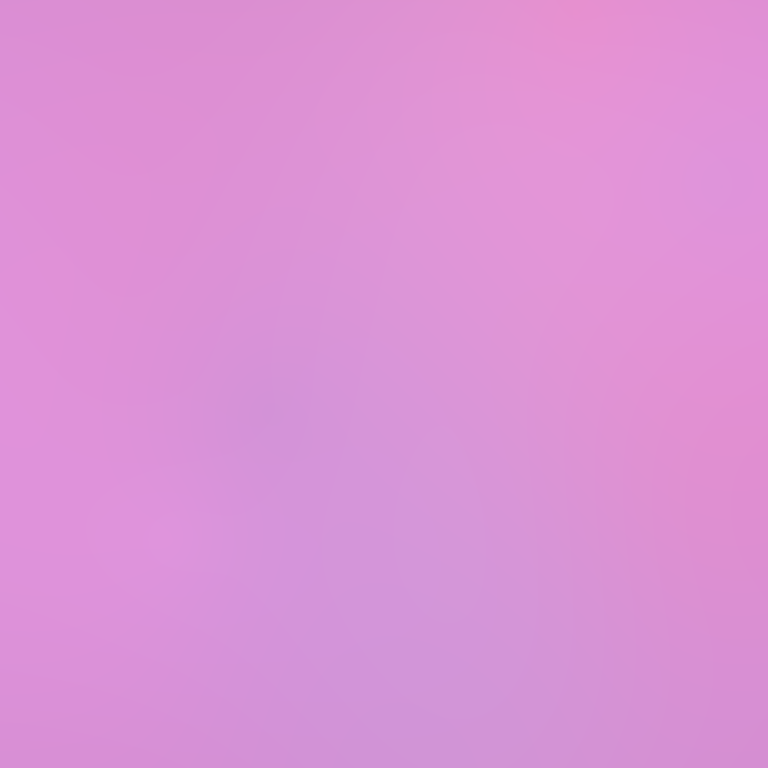
Abstract light effect, smooth gradient from soft pink to light lavender, calm atmosphere, diffuse light, no room, no furniture, no objects.